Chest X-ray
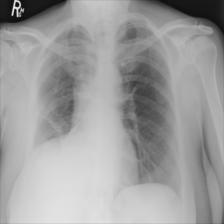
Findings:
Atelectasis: negative
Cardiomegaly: negative
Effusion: negative
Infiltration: negative
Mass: negative
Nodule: negative
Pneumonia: negative
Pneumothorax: negative
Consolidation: negative
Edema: negative
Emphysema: negative
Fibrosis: negative
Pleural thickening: negative
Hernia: negative